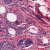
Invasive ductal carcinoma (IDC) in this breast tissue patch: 1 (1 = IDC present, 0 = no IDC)